Aerial crown-view tile of a tropical tree (Barro Colorado Island, Panama), acquired 20250124:
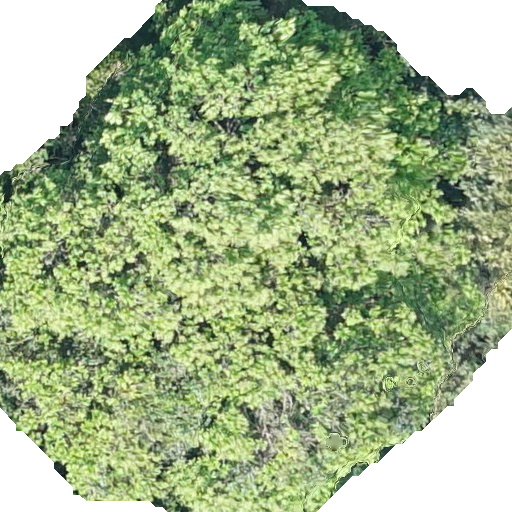
Species: Anacardium excelsum
GBIF accepted scientific name: Anacardium excelsum
Crown area: 377.342 m²